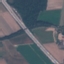
Land use / land cover: Highway